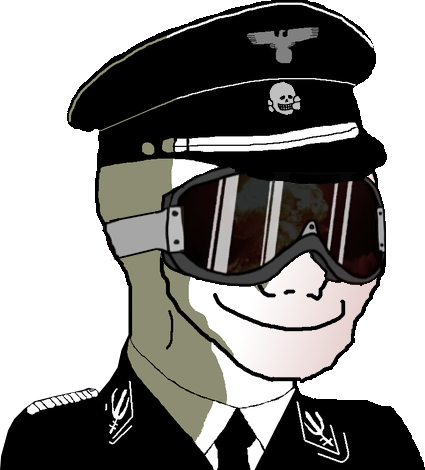
Label: 5_Oomer